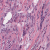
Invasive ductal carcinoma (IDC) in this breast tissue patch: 1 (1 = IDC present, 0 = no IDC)